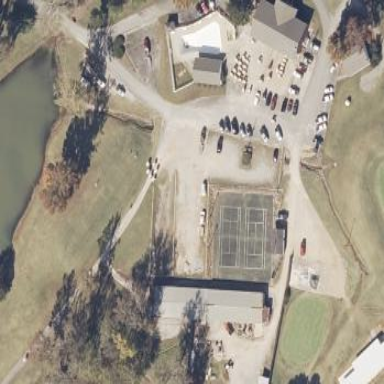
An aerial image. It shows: Designated golf cart path along service road.